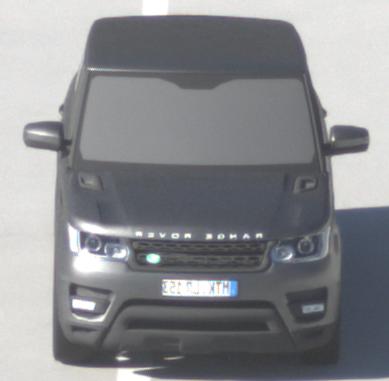
Make: Land Rover
Model: Range Rover Sport 5.0 V8 SC
Detailed model: Range Rover Sport (II)
Model produced from: 2013/09
Model produced until: 2015/07
Doors: 5
Color: gray
Road condition: dry road
Daytime: morning or afternoon
Contrast: high contrast